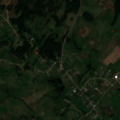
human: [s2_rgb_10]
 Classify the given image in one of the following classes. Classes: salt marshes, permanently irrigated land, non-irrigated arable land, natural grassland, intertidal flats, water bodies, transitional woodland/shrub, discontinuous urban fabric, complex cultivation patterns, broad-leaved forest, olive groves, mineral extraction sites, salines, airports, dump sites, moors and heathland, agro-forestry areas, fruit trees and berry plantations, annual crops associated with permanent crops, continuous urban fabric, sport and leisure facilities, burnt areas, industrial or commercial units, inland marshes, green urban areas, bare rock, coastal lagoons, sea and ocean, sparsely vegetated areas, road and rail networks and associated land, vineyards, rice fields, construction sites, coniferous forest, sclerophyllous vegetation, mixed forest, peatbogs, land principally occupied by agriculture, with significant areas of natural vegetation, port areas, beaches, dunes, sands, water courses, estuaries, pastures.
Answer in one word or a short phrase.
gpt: discontinuous urban fabric, non-irrigated arable land, pastures, complex cultivation patterns, land principally occupied by agriculture, with significant areas of natural vegetation